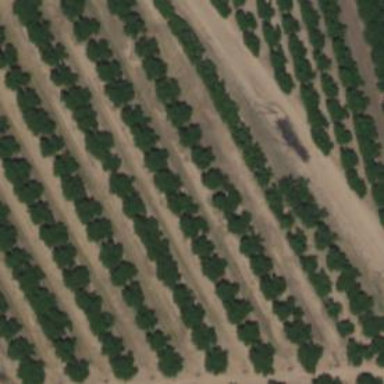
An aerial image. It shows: Orchard.